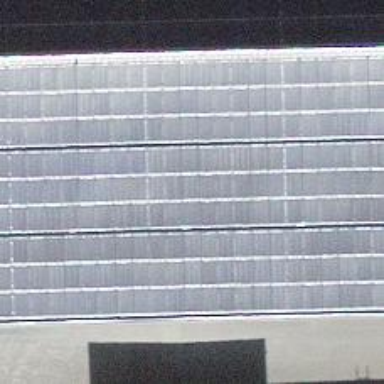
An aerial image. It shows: Solar power generator utilizing photovoltaic technology with solar photovoltaic panels.